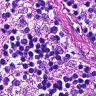
Metastatic tissue present: no